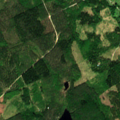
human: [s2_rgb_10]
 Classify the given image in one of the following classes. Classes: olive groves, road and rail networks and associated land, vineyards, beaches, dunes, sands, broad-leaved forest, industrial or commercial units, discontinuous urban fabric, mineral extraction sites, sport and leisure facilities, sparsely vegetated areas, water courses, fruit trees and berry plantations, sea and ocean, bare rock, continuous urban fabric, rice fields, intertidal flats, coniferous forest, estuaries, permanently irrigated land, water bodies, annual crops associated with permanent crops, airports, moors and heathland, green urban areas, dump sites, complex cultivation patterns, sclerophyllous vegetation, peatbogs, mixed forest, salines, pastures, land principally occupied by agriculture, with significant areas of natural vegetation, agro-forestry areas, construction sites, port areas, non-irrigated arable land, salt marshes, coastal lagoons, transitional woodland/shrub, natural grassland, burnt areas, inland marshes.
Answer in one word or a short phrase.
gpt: coniferous forest, mixed forest